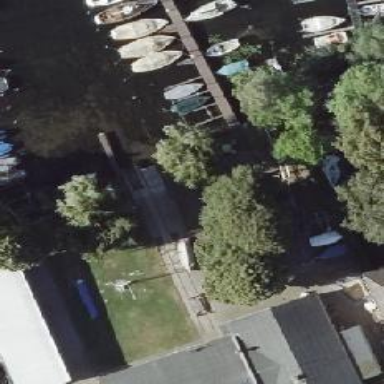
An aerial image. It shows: Slipway on leisure land.